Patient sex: M
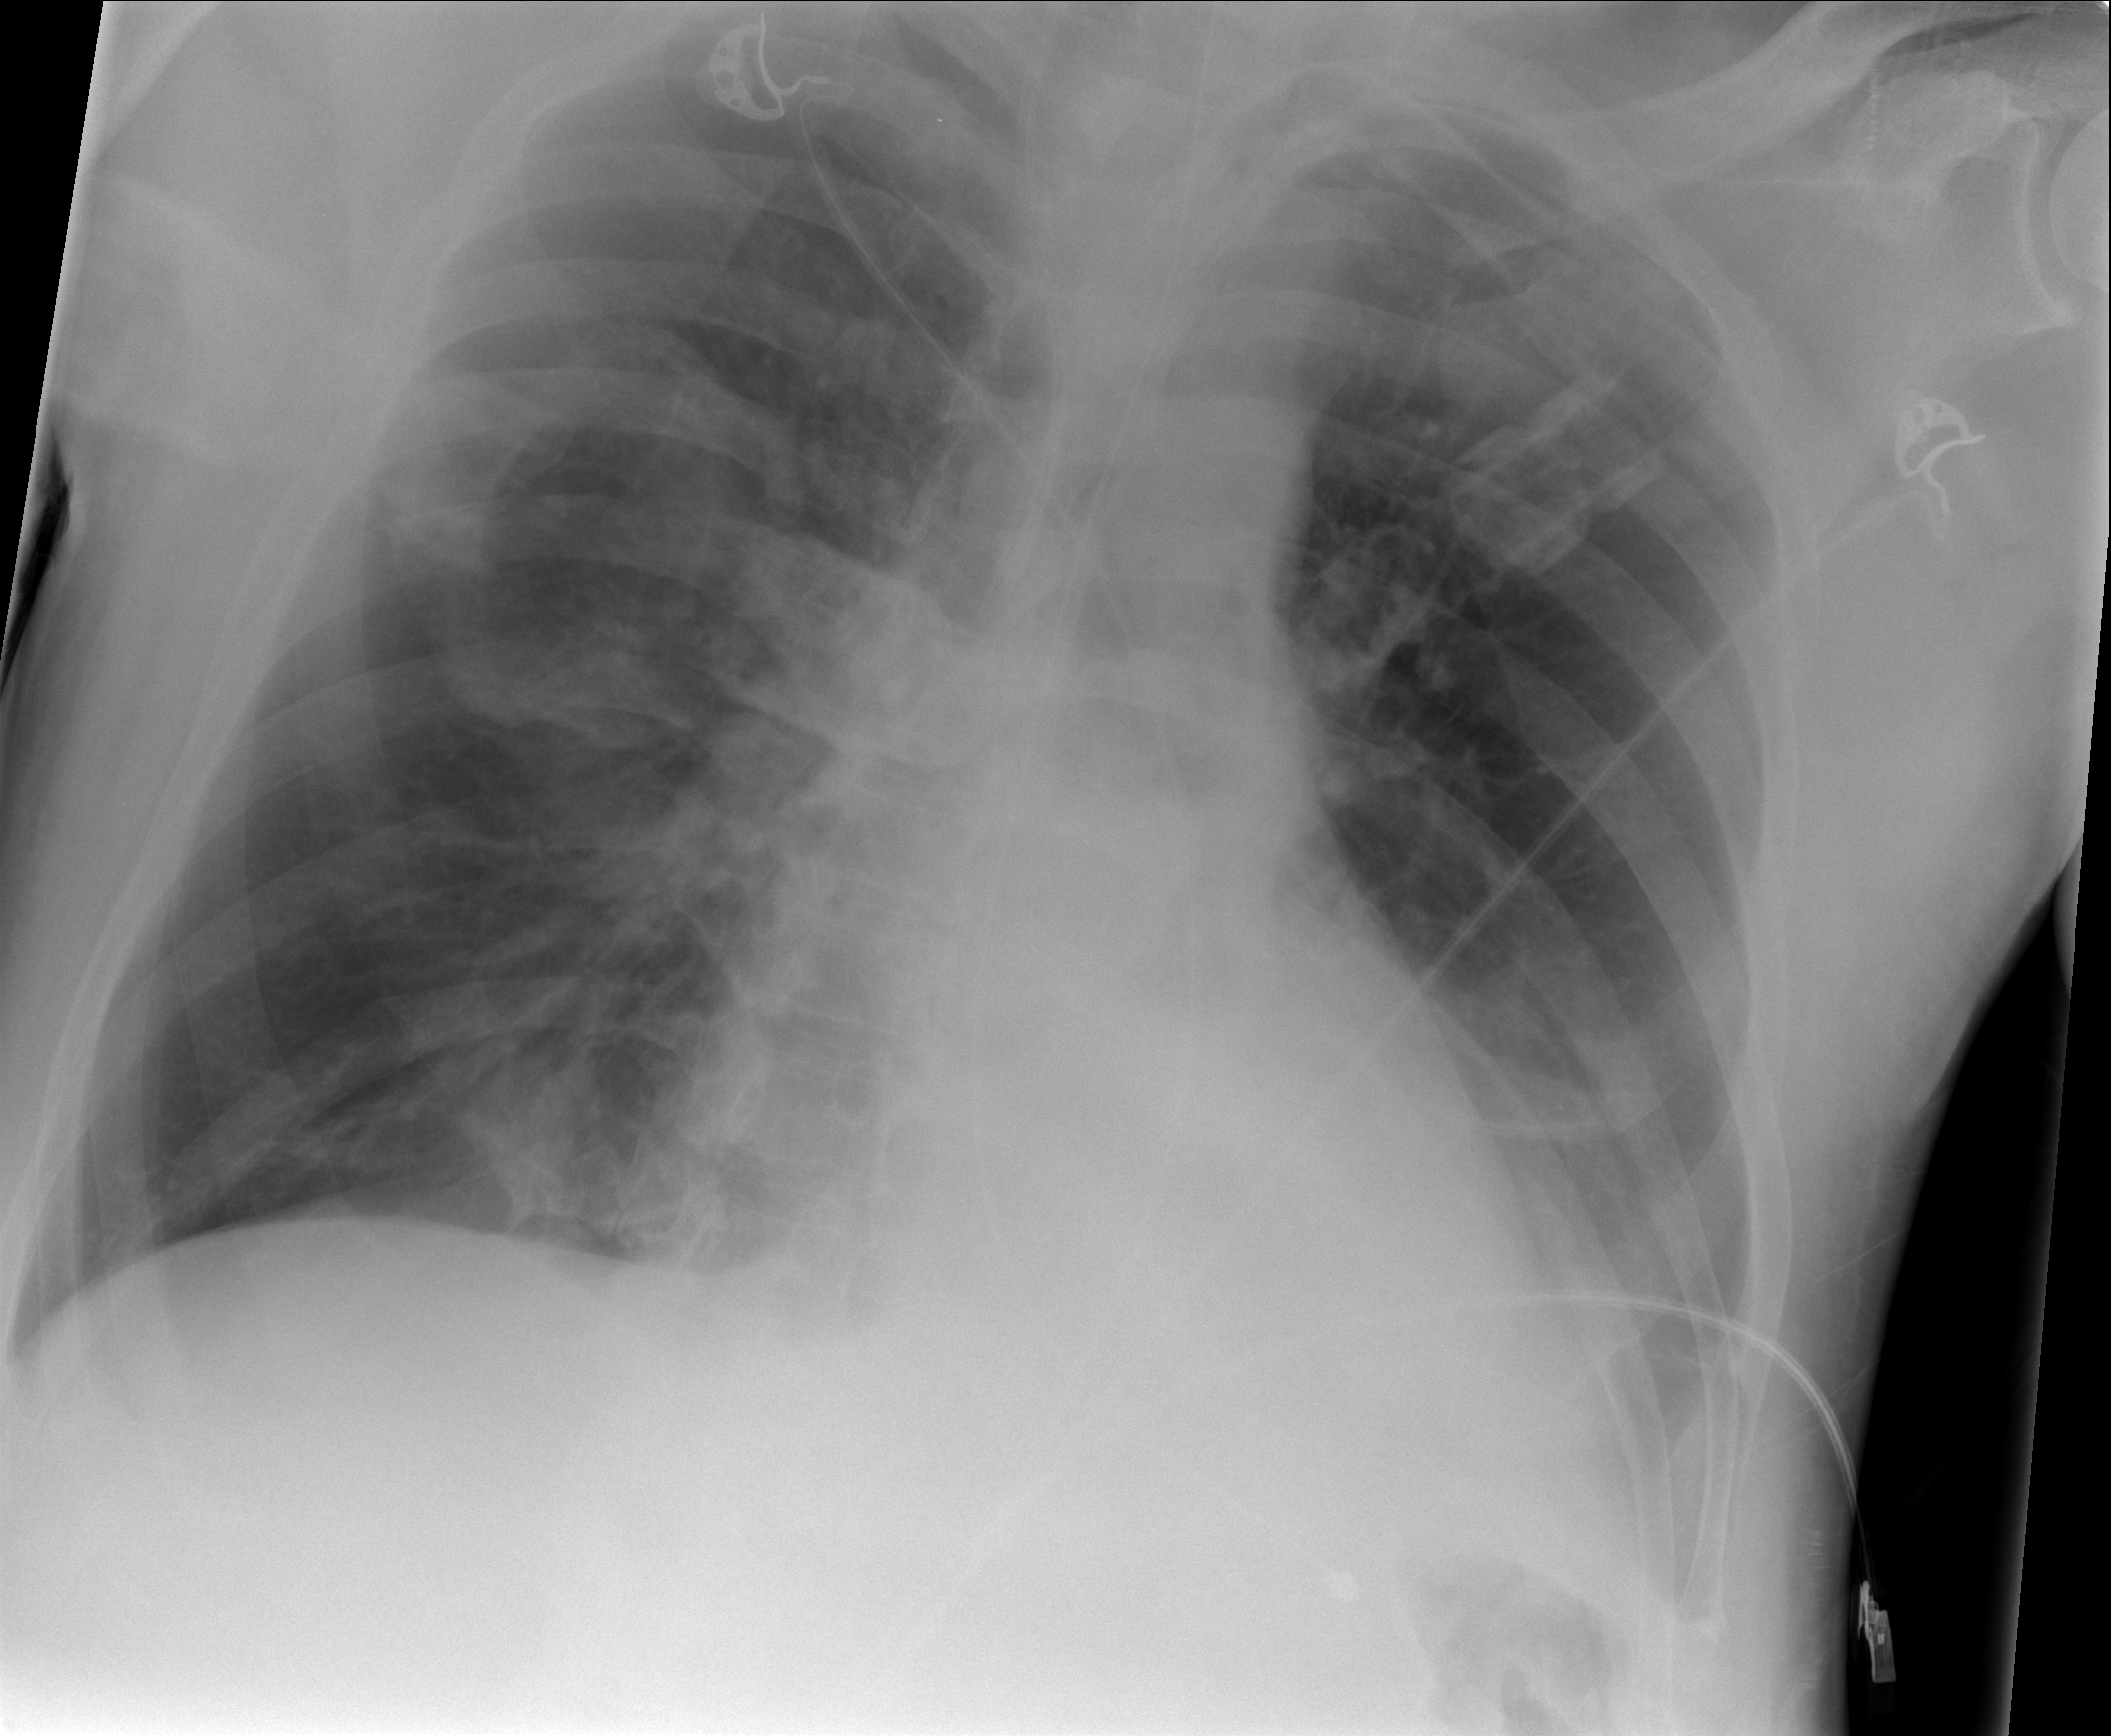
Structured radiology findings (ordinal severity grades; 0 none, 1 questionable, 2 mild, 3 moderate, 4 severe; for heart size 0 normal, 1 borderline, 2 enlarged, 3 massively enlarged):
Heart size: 0
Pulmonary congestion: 0
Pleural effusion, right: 0
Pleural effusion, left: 1
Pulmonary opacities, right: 0
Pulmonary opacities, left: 0
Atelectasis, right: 0
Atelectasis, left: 2